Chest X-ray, PA view. Patient: 29 years old, sex M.
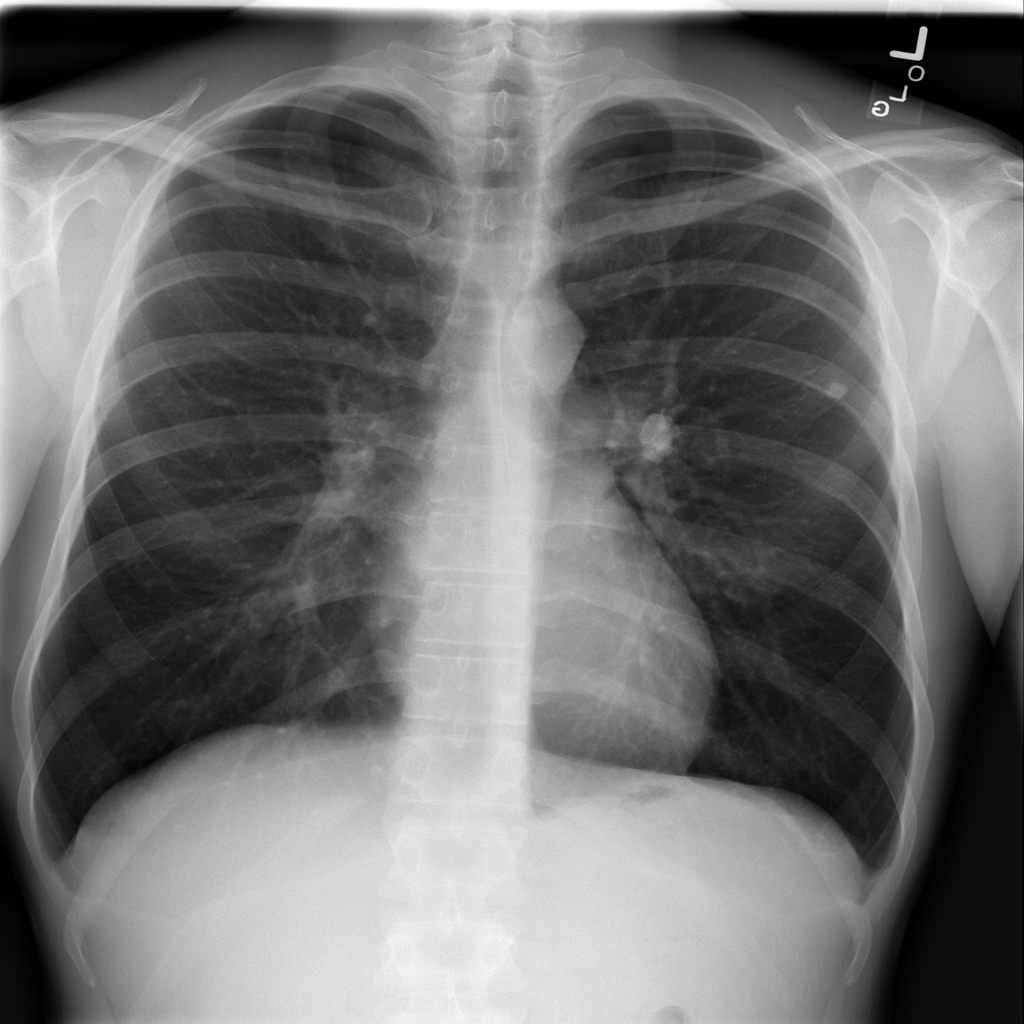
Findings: No Finding